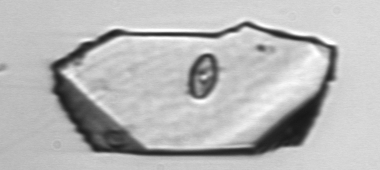
Label: Delphineis